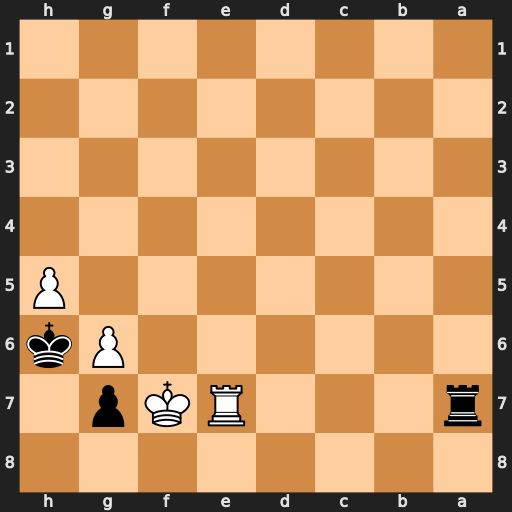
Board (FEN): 8/r3RKp1/6Pk/7P/8/8/8/8
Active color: b
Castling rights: -
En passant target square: -
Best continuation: Rxe7+ Kxe7 Kxh5 Kf7 Kh6